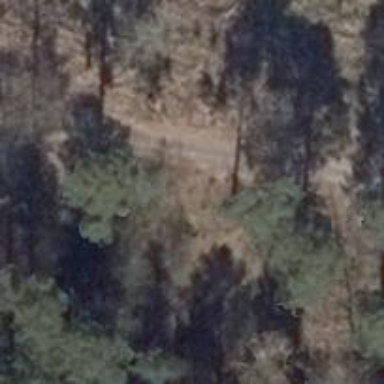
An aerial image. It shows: Gravel service road.